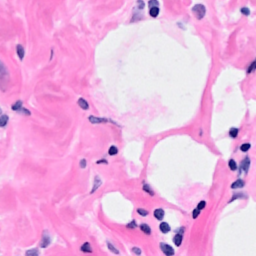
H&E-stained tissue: Breast